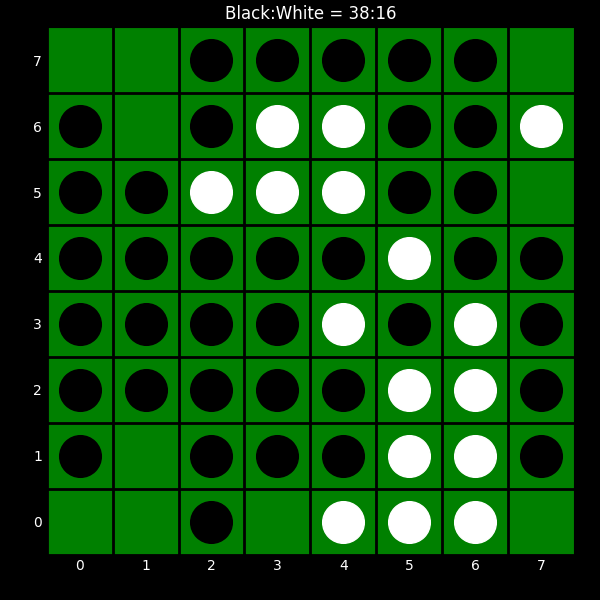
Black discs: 38
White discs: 16